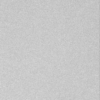
Label: dusty